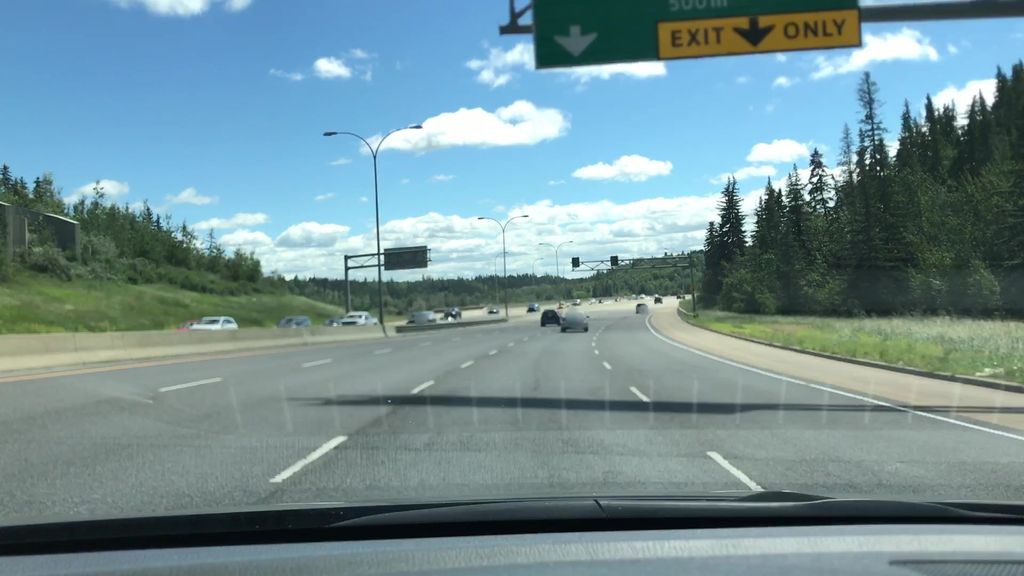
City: edmonton